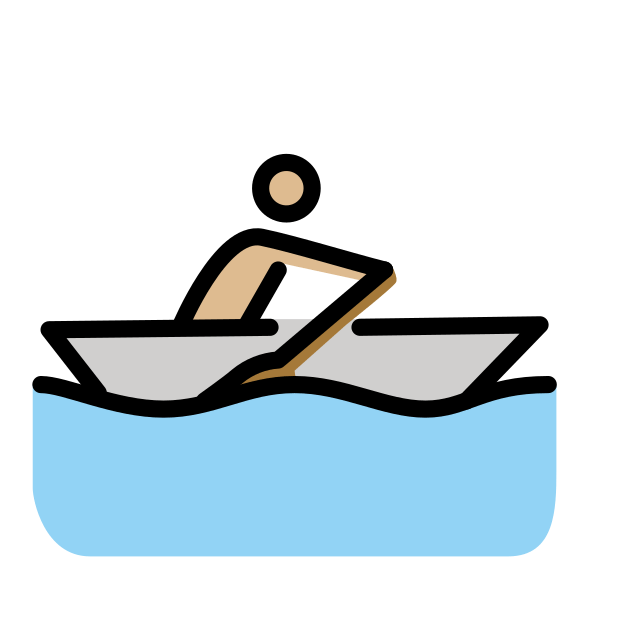
man rowing boat: medium-light skin tone